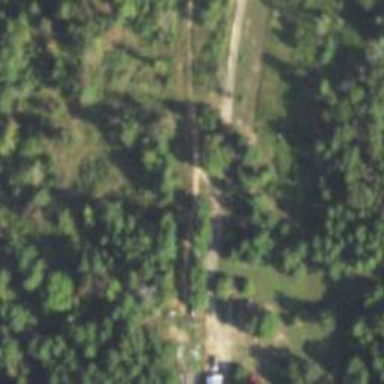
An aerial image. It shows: Driveway leading to service road.